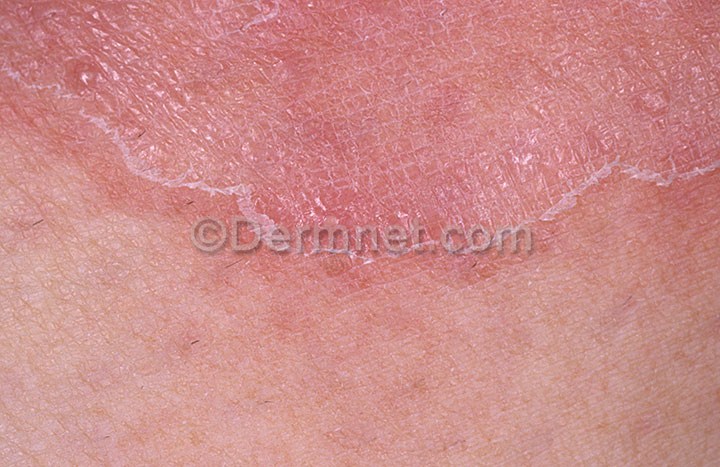
Disease: Tinea Ringworm Candidiasis and other Fungal Infections